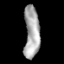
Tissue: lung
Cell type: Others
Senescence score: 0.1873
Nuclear area (px): 778
Mean DAPI intensity: 169.572